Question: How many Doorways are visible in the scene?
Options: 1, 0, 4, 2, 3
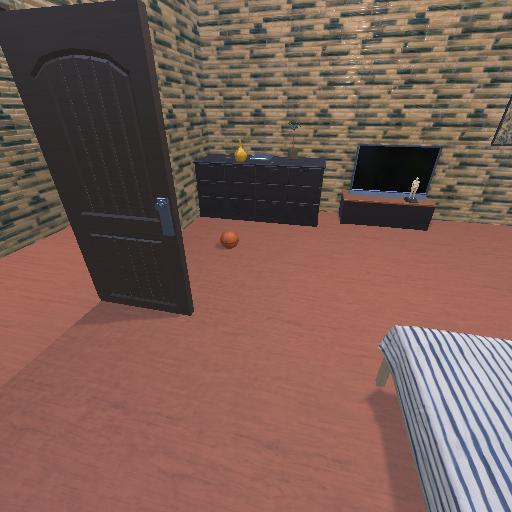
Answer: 1